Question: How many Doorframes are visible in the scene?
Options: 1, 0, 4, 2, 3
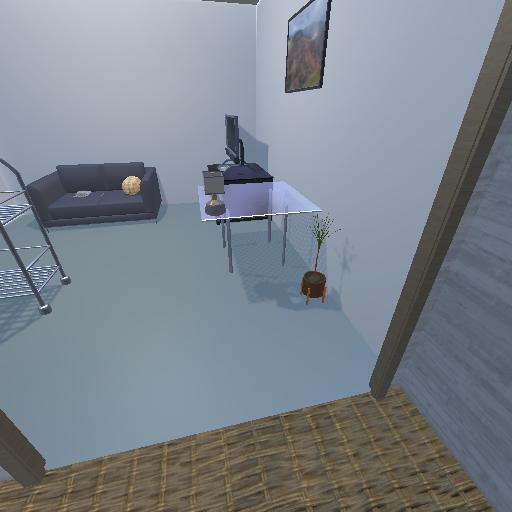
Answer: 1